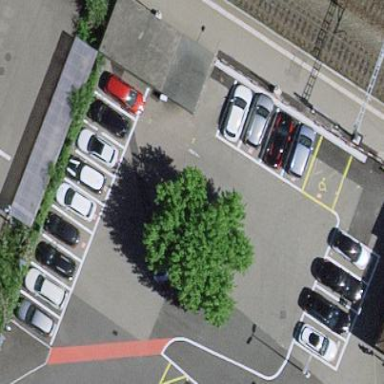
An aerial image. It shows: Parking lot with park and ride facilities.